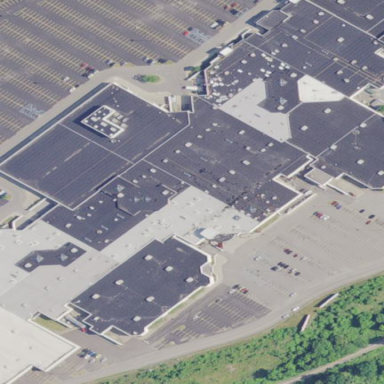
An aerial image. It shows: Retail building which is mall.